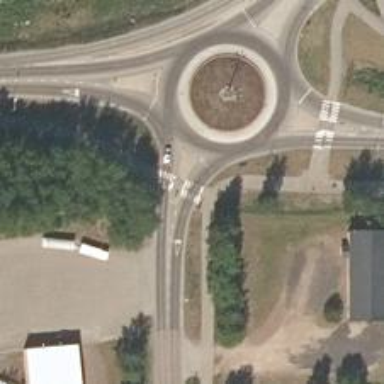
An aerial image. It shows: Asphalt footway with zebra crossing and island.